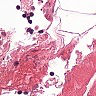
Metastatic tissue present: no